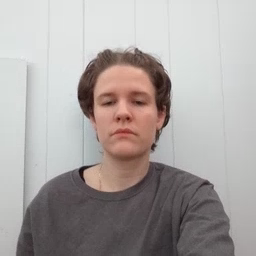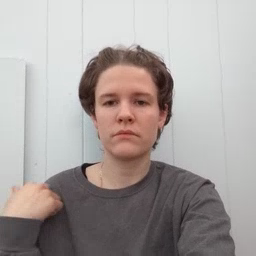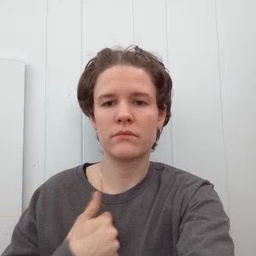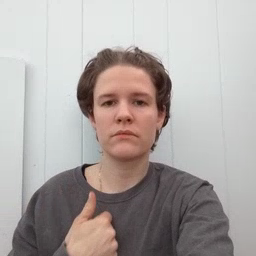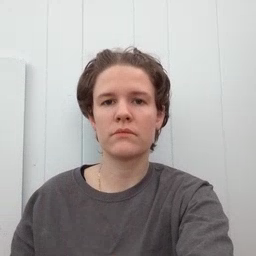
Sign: jacket